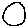
Label: circle